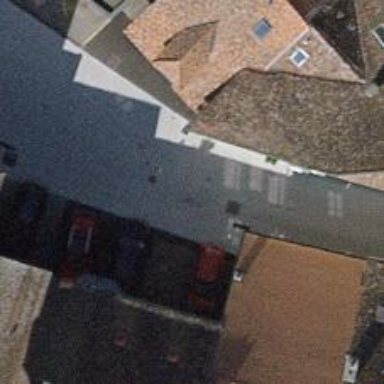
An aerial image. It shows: Residential road surfaced with paving stones.